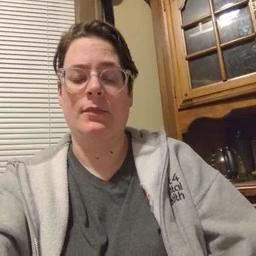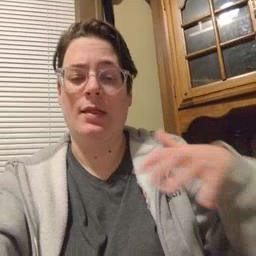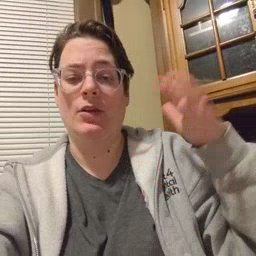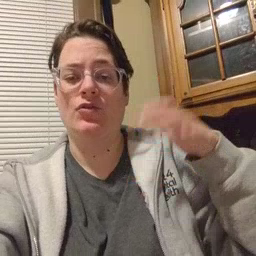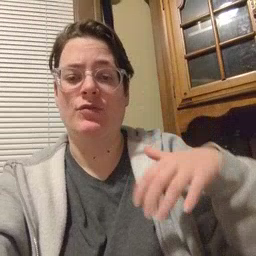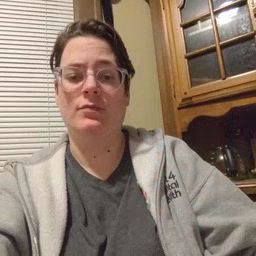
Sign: alligator